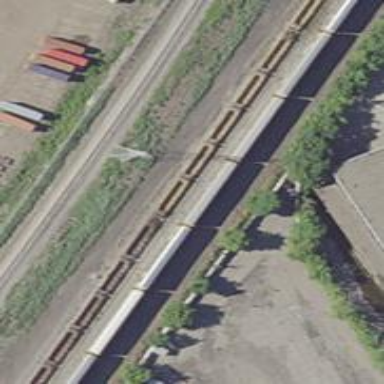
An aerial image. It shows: Railway track.